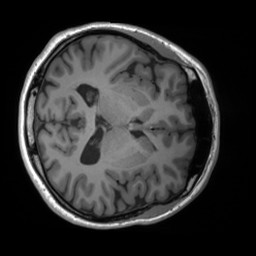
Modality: T1w
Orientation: axial
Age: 30
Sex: female
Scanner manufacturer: siemens
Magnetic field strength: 3 T
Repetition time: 1.8 s
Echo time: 0.00241 s